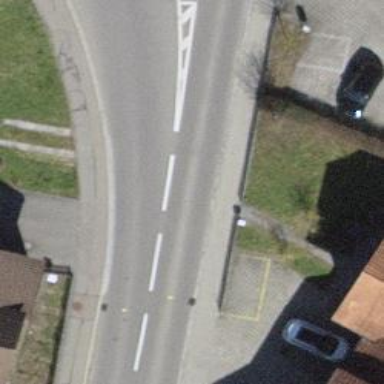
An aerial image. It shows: Tertiary road with asphalt surface.